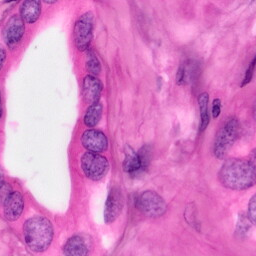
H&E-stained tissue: Pancreatic